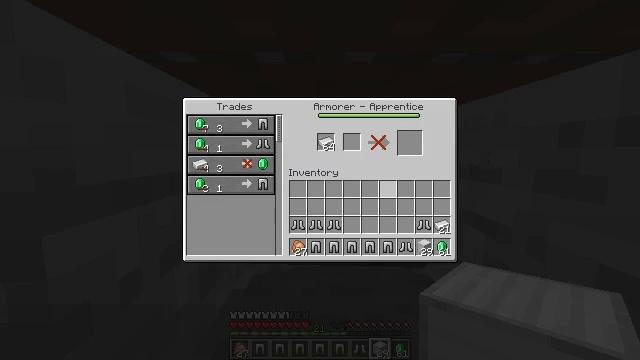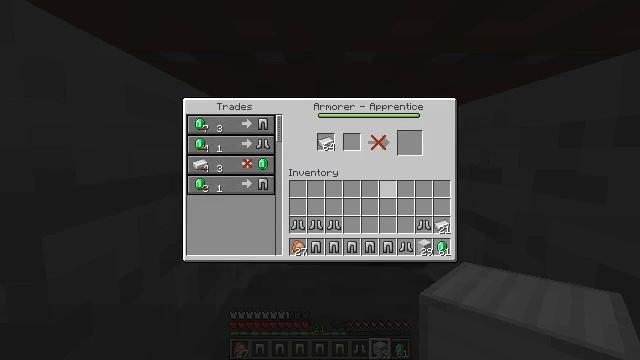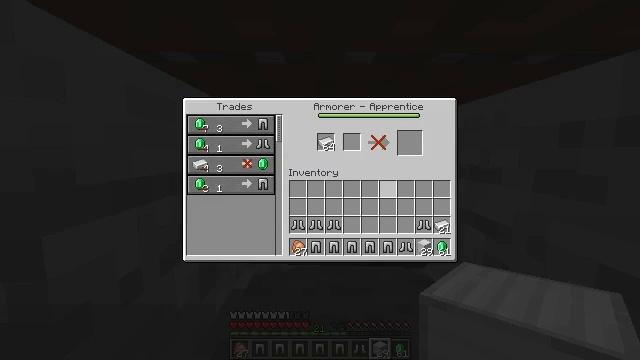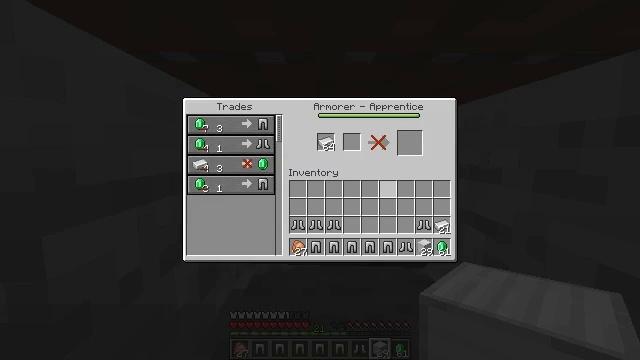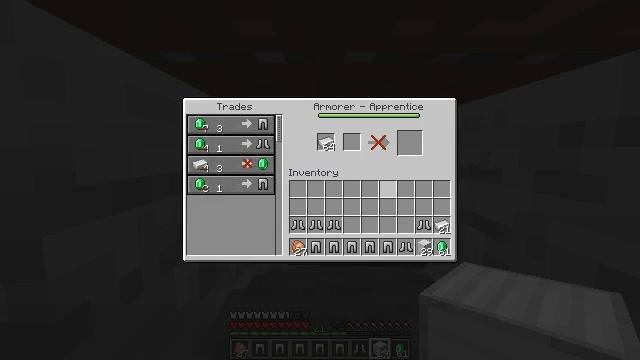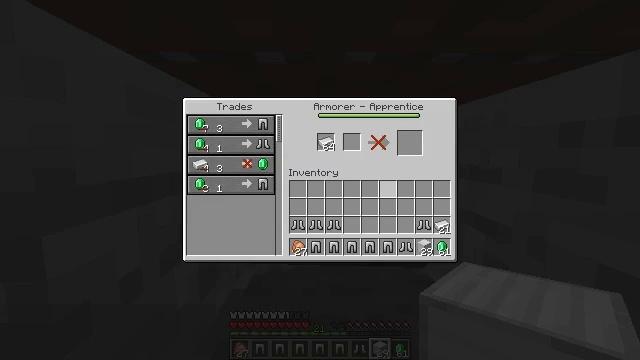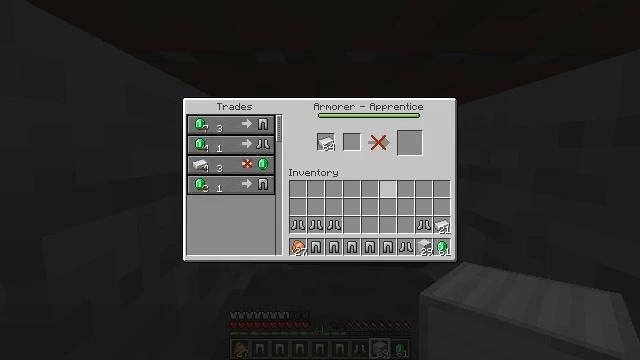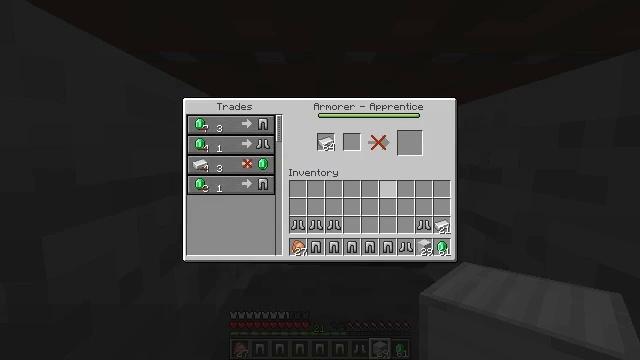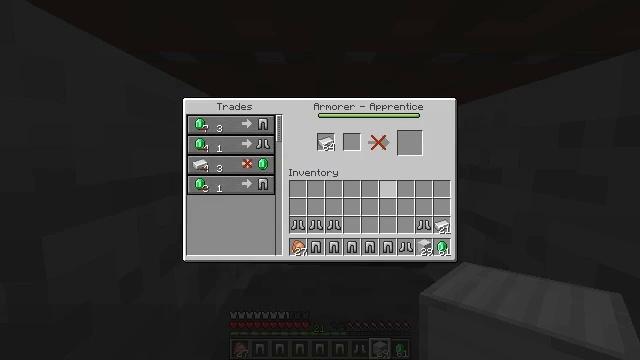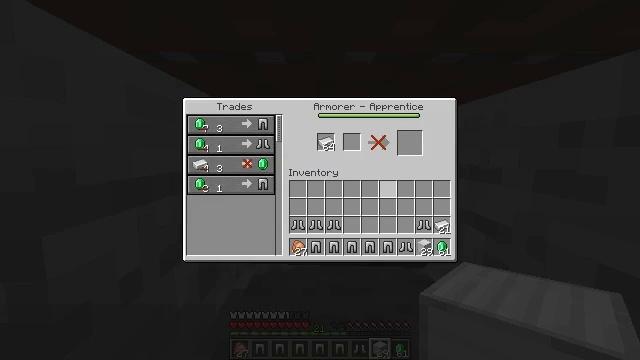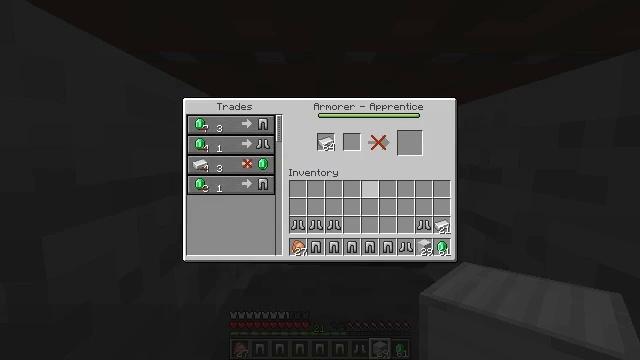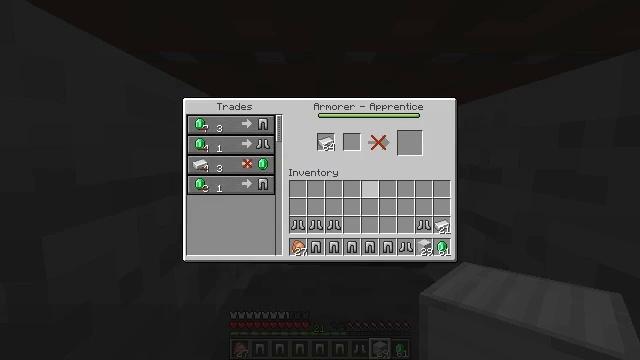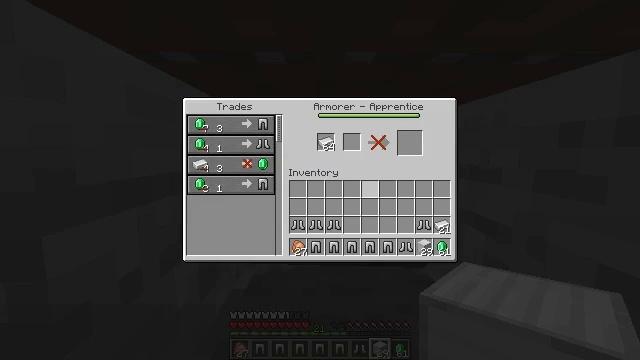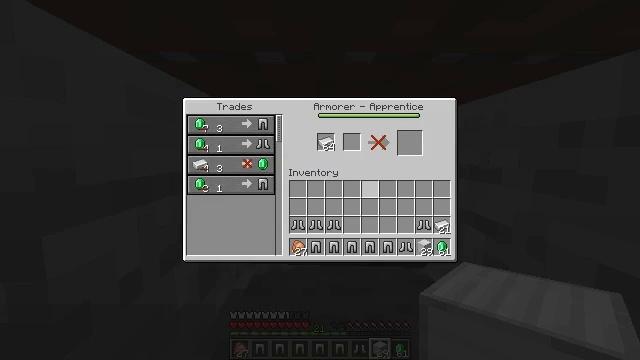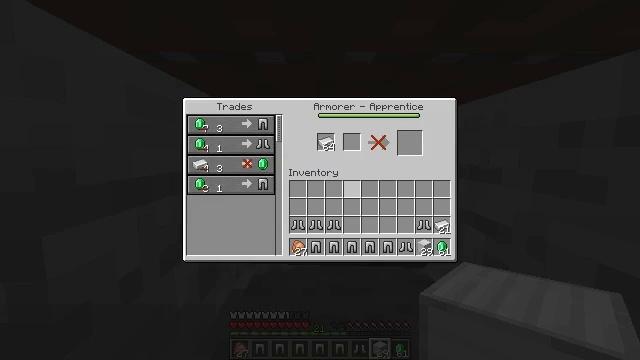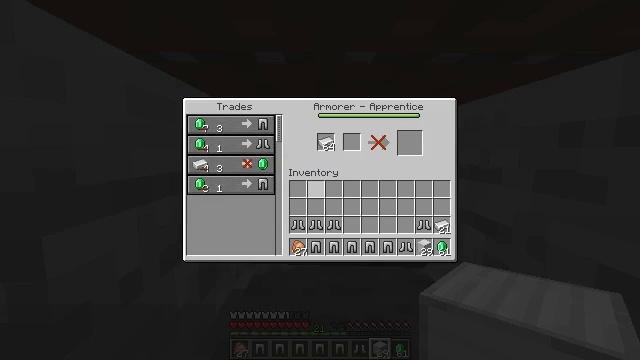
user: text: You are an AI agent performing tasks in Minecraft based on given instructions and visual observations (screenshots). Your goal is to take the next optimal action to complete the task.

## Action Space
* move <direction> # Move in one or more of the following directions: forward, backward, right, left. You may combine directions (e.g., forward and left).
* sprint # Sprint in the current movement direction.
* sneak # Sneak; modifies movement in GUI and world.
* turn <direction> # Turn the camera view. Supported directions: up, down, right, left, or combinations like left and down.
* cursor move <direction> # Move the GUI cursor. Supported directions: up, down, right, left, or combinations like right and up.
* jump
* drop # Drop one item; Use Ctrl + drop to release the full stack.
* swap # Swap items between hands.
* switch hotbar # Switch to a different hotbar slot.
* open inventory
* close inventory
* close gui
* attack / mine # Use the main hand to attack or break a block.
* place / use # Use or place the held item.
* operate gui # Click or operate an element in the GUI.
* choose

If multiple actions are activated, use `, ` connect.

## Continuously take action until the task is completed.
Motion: motion action
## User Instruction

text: Use the crafting table to create chainmail leggings.
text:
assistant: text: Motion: no_op
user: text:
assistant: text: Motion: no_op
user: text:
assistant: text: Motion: no_op
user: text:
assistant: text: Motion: no_op
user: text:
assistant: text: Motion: no_op
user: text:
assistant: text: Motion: no_op
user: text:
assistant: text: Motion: no_op
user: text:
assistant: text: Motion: no_op
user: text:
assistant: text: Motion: no_op
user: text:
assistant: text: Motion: no_op
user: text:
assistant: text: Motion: no_op
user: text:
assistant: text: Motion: no_op
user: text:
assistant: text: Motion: no_op
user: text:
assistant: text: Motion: no_op
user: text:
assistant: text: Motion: no_op
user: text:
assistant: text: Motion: no_op
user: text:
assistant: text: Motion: no_op
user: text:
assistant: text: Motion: no_op
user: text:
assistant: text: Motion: no_op
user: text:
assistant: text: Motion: no_op
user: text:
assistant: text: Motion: turn left
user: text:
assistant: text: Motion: turn left
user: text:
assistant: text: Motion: no_op
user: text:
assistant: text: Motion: no_op
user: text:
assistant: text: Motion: turn left
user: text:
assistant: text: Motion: turn left
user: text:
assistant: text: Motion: turn left and up
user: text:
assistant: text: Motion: turn left and up
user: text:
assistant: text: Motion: turn left and up
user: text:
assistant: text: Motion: turn left